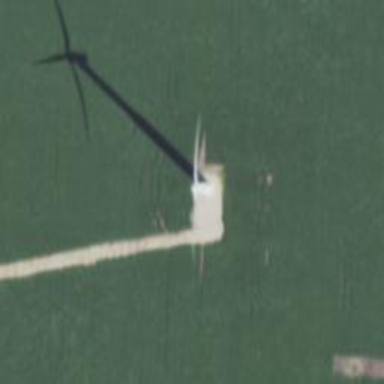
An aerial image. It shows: Wind generator powered by wind turbine.